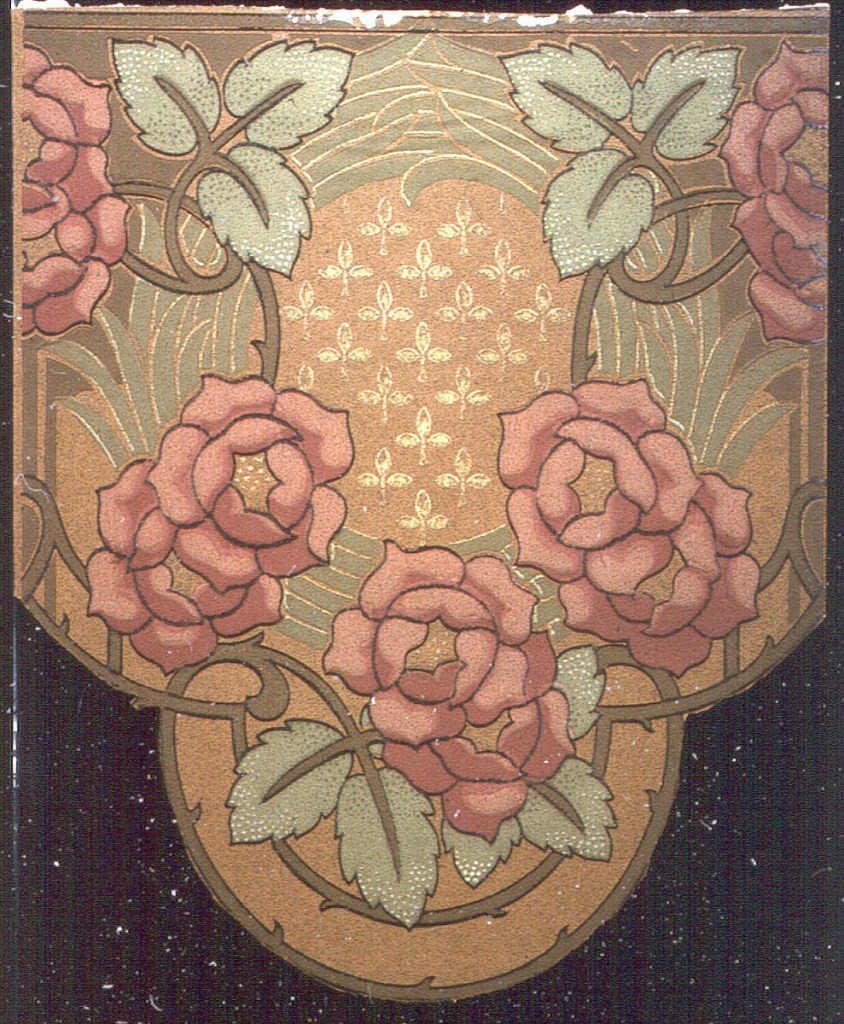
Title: Sidewall - sample
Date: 1906–07
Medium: Machine-printed
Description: Art nouveau; motif of two roses with three leaves is arranged in a half circle. Underlying in full circle are oblong leaves forming a wreath. In its center are small three-leaved motifs. The background is stippled. Printed in shades of green, brown, black and pink on a gold background.